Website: home-depot
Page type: customer-info-address
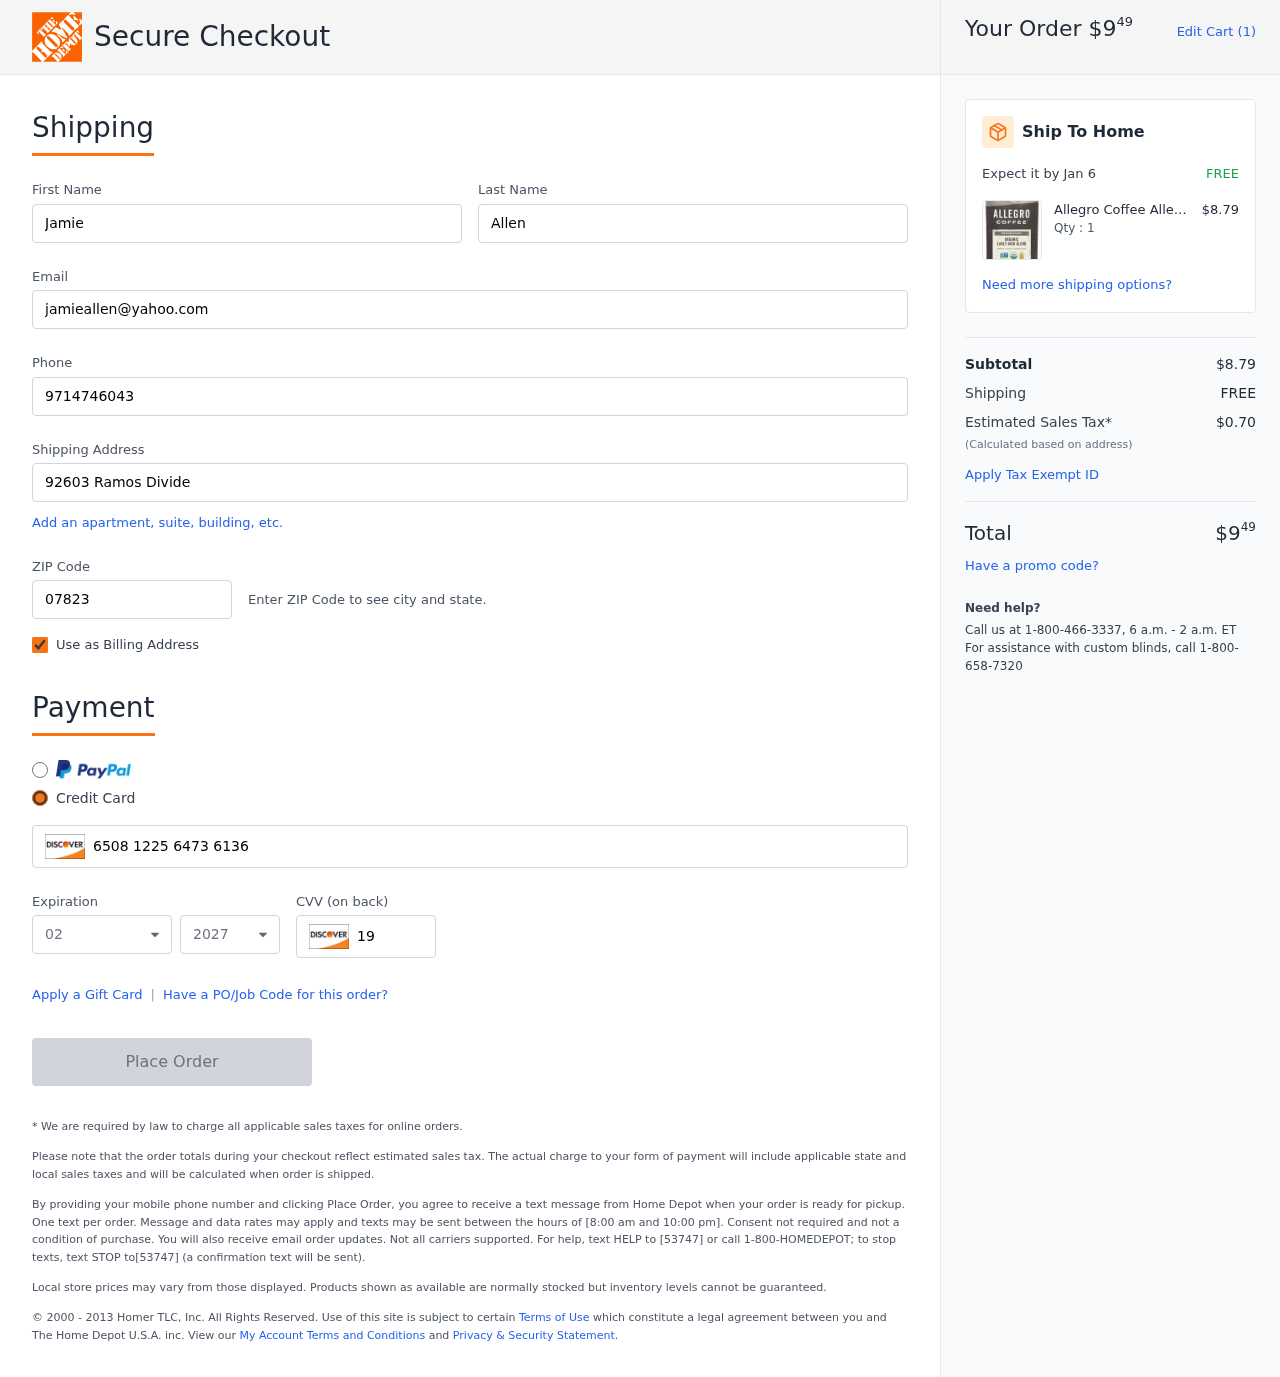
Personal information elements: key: PII_CARD_CVV
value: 191
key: PII_CARD_EXPIRY_MONTH
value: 02
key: PII_CARD_EXPIRY_YEAR
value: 27
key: PII_CARD_NUMBER
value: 6508 1225 6473 6136
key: PII_EMAIL
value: jamieallen@yahoo.com
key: PII_FIRSTNAME
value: Jamie
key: PII_LASTNAME
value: Allen
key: PII_PHONE
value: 9714746043
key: PII_POSTCODE
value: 07823
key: PII_STREET
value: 92603 Ramos Divide
Product elements: key: PRODUCT1_BRAND
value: Allegro Coffee
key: PRODUCT1_NAME
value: Allegro Coffee Organic Early Bird Blend Ground Coffee, 12 oz
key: PRODUCT1_PRICE
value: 8.79
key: PRODUCT1_QUANTITY
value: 1
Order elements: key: ORDER_TOTAL
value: $949
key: ORDER_NUM_ITEMS
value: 1
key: ORDER_DELIVERY_DATE
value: Jan 6
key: ORDER_SUBTOTAL
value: $8.79
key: ORDER_SHIPPING_COST
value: FREE
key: ORDER_TAX
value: $0.70